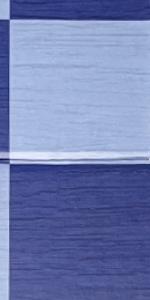
Label: Empty